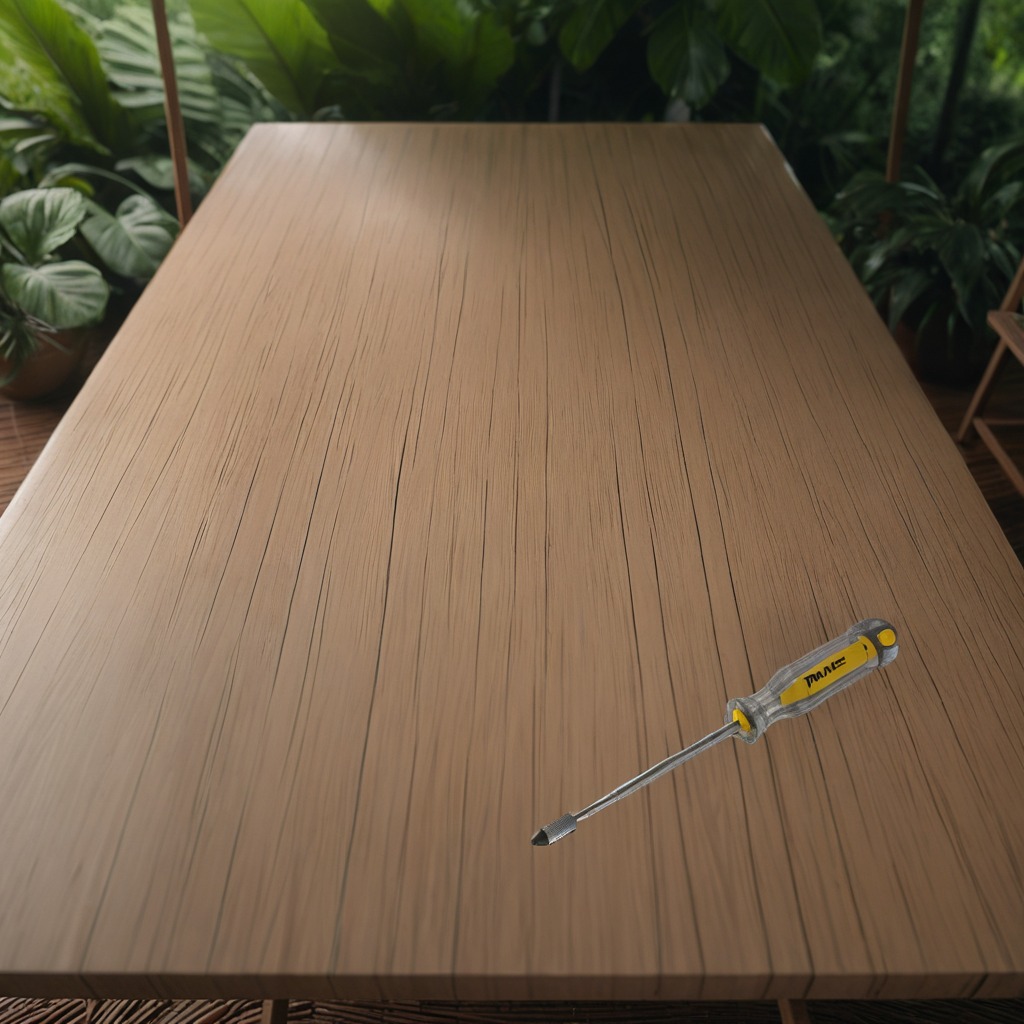
A screwdriver is lying on a wooden table inside a jungle field workshop tent.